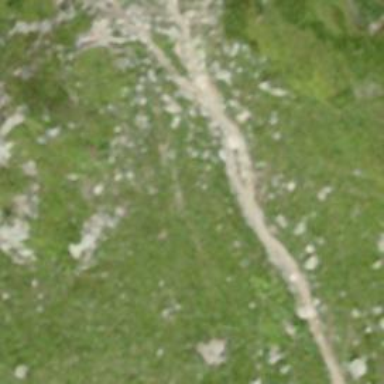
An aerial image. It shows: Path.